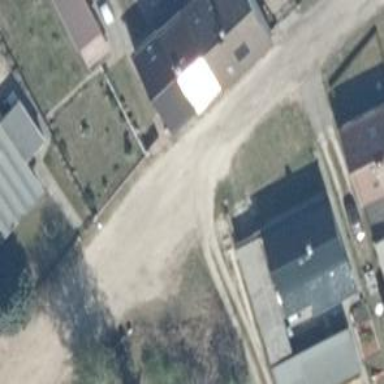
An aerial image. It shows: Residential road with compacted surface.